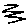
Label: zigzag